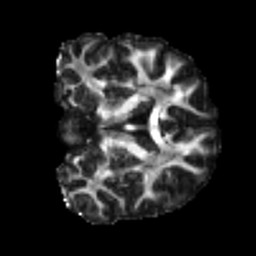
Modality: FA
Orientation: coronal
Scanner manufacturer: siemens
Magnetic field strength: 3 T
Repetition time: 4 s
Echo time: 0.0594 s